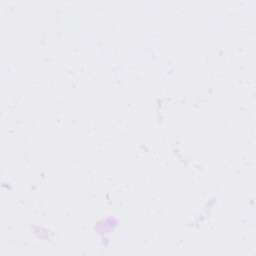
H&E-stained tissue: Colon